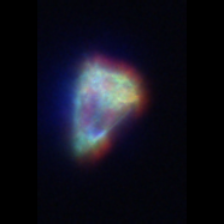
Taxon: Ciliates
Group: Other